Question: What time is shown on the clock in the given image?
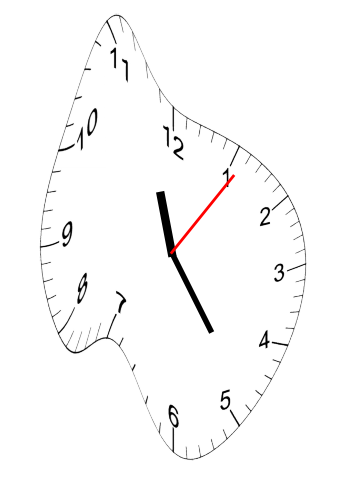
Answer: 11:24:06